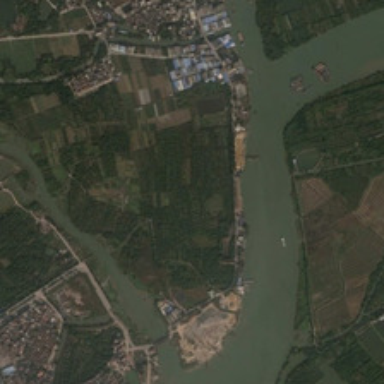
Many green plants and two urban areas are in branches of a green river .